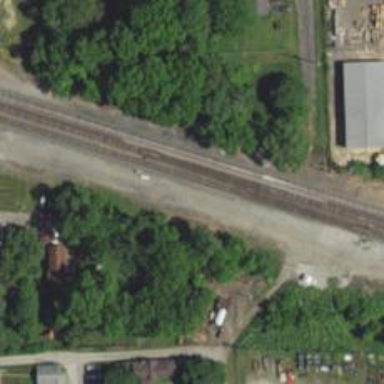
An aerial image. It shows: Junction on the railway.